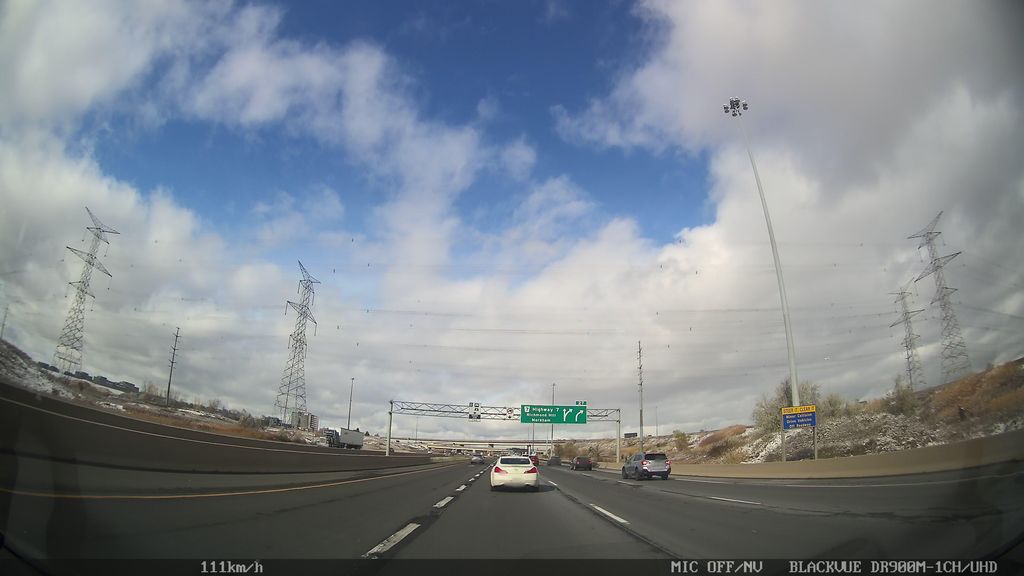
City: toronto